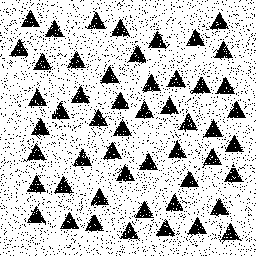
Squares: 0
Triangles: 52
Stars: 0
Total shapes: 52